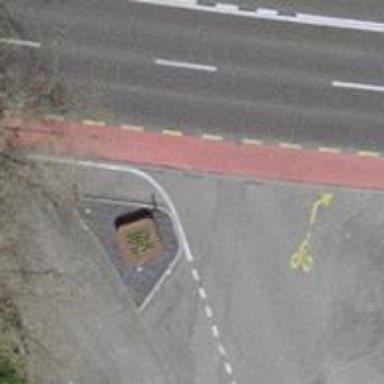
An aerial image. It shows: Crossing on asphalt cycleway.